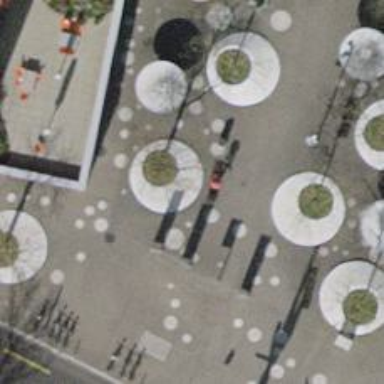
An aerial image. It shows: Black bench.